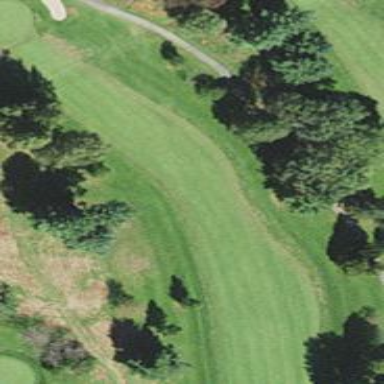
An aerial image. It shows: View of golf hole.